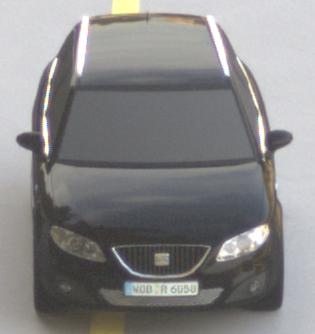
Make: SEAT
Model: Exeo ST 1.6
Detailed model: Exeo (3R) ST
Model produced from: 2010/05
Model produced until: 2010/08
Doors: 5
Color: black
Road condition: dry road
Daytime: morning or afternoon
Contrast: medium contrast